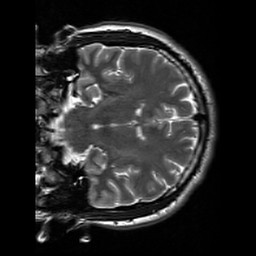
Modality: T2w
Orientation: coronal
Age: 24
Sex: male
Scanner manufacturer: siemens
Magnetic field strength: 3 T
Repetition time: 7 s
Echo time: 0.09 s